Chest X-ray:
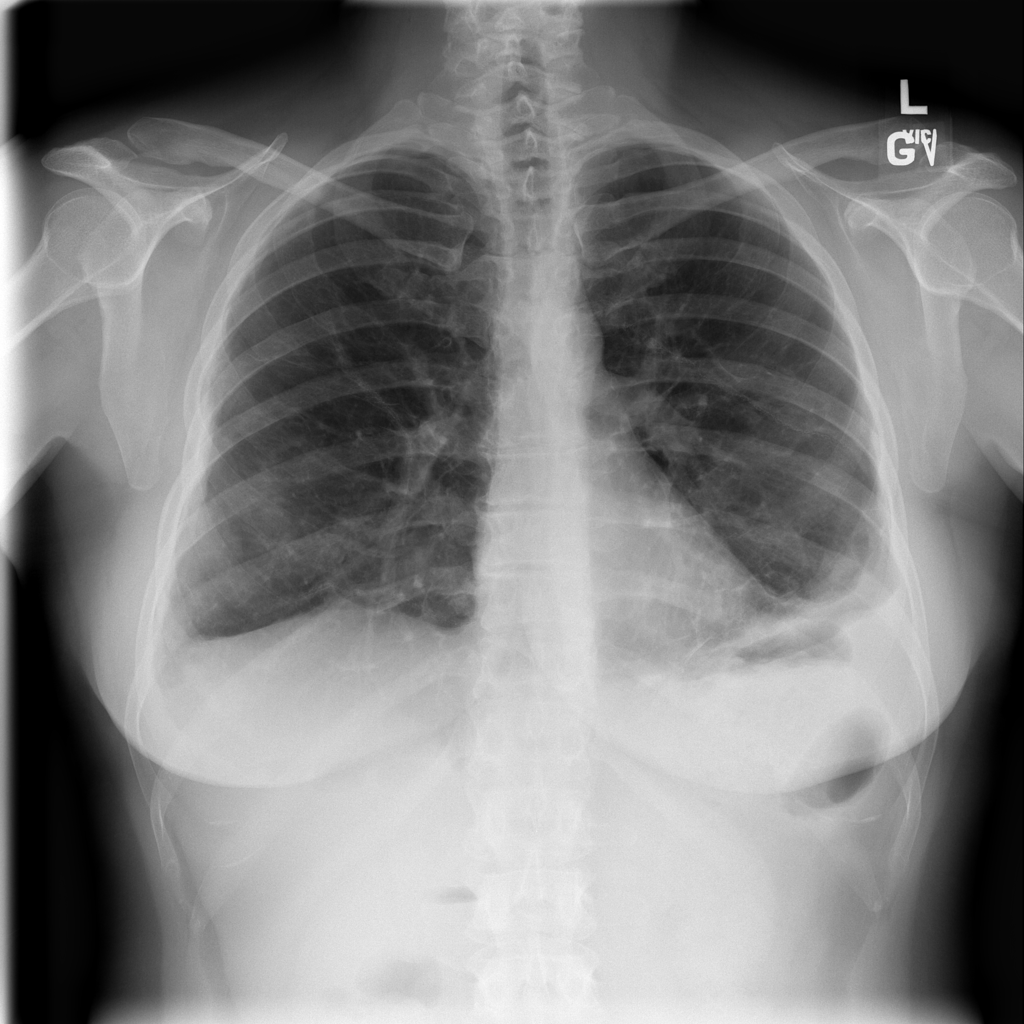
Findings: Pleural Thickening, Fibrosis, Emphysema
No abnormal finding: no